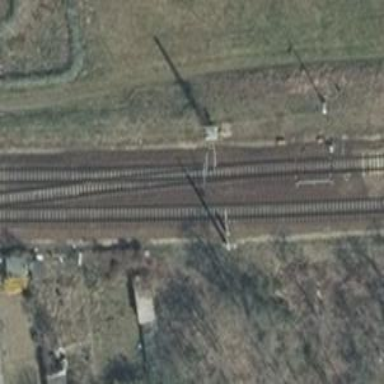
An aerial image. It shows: Railway with electrified contact lines.